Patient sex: F
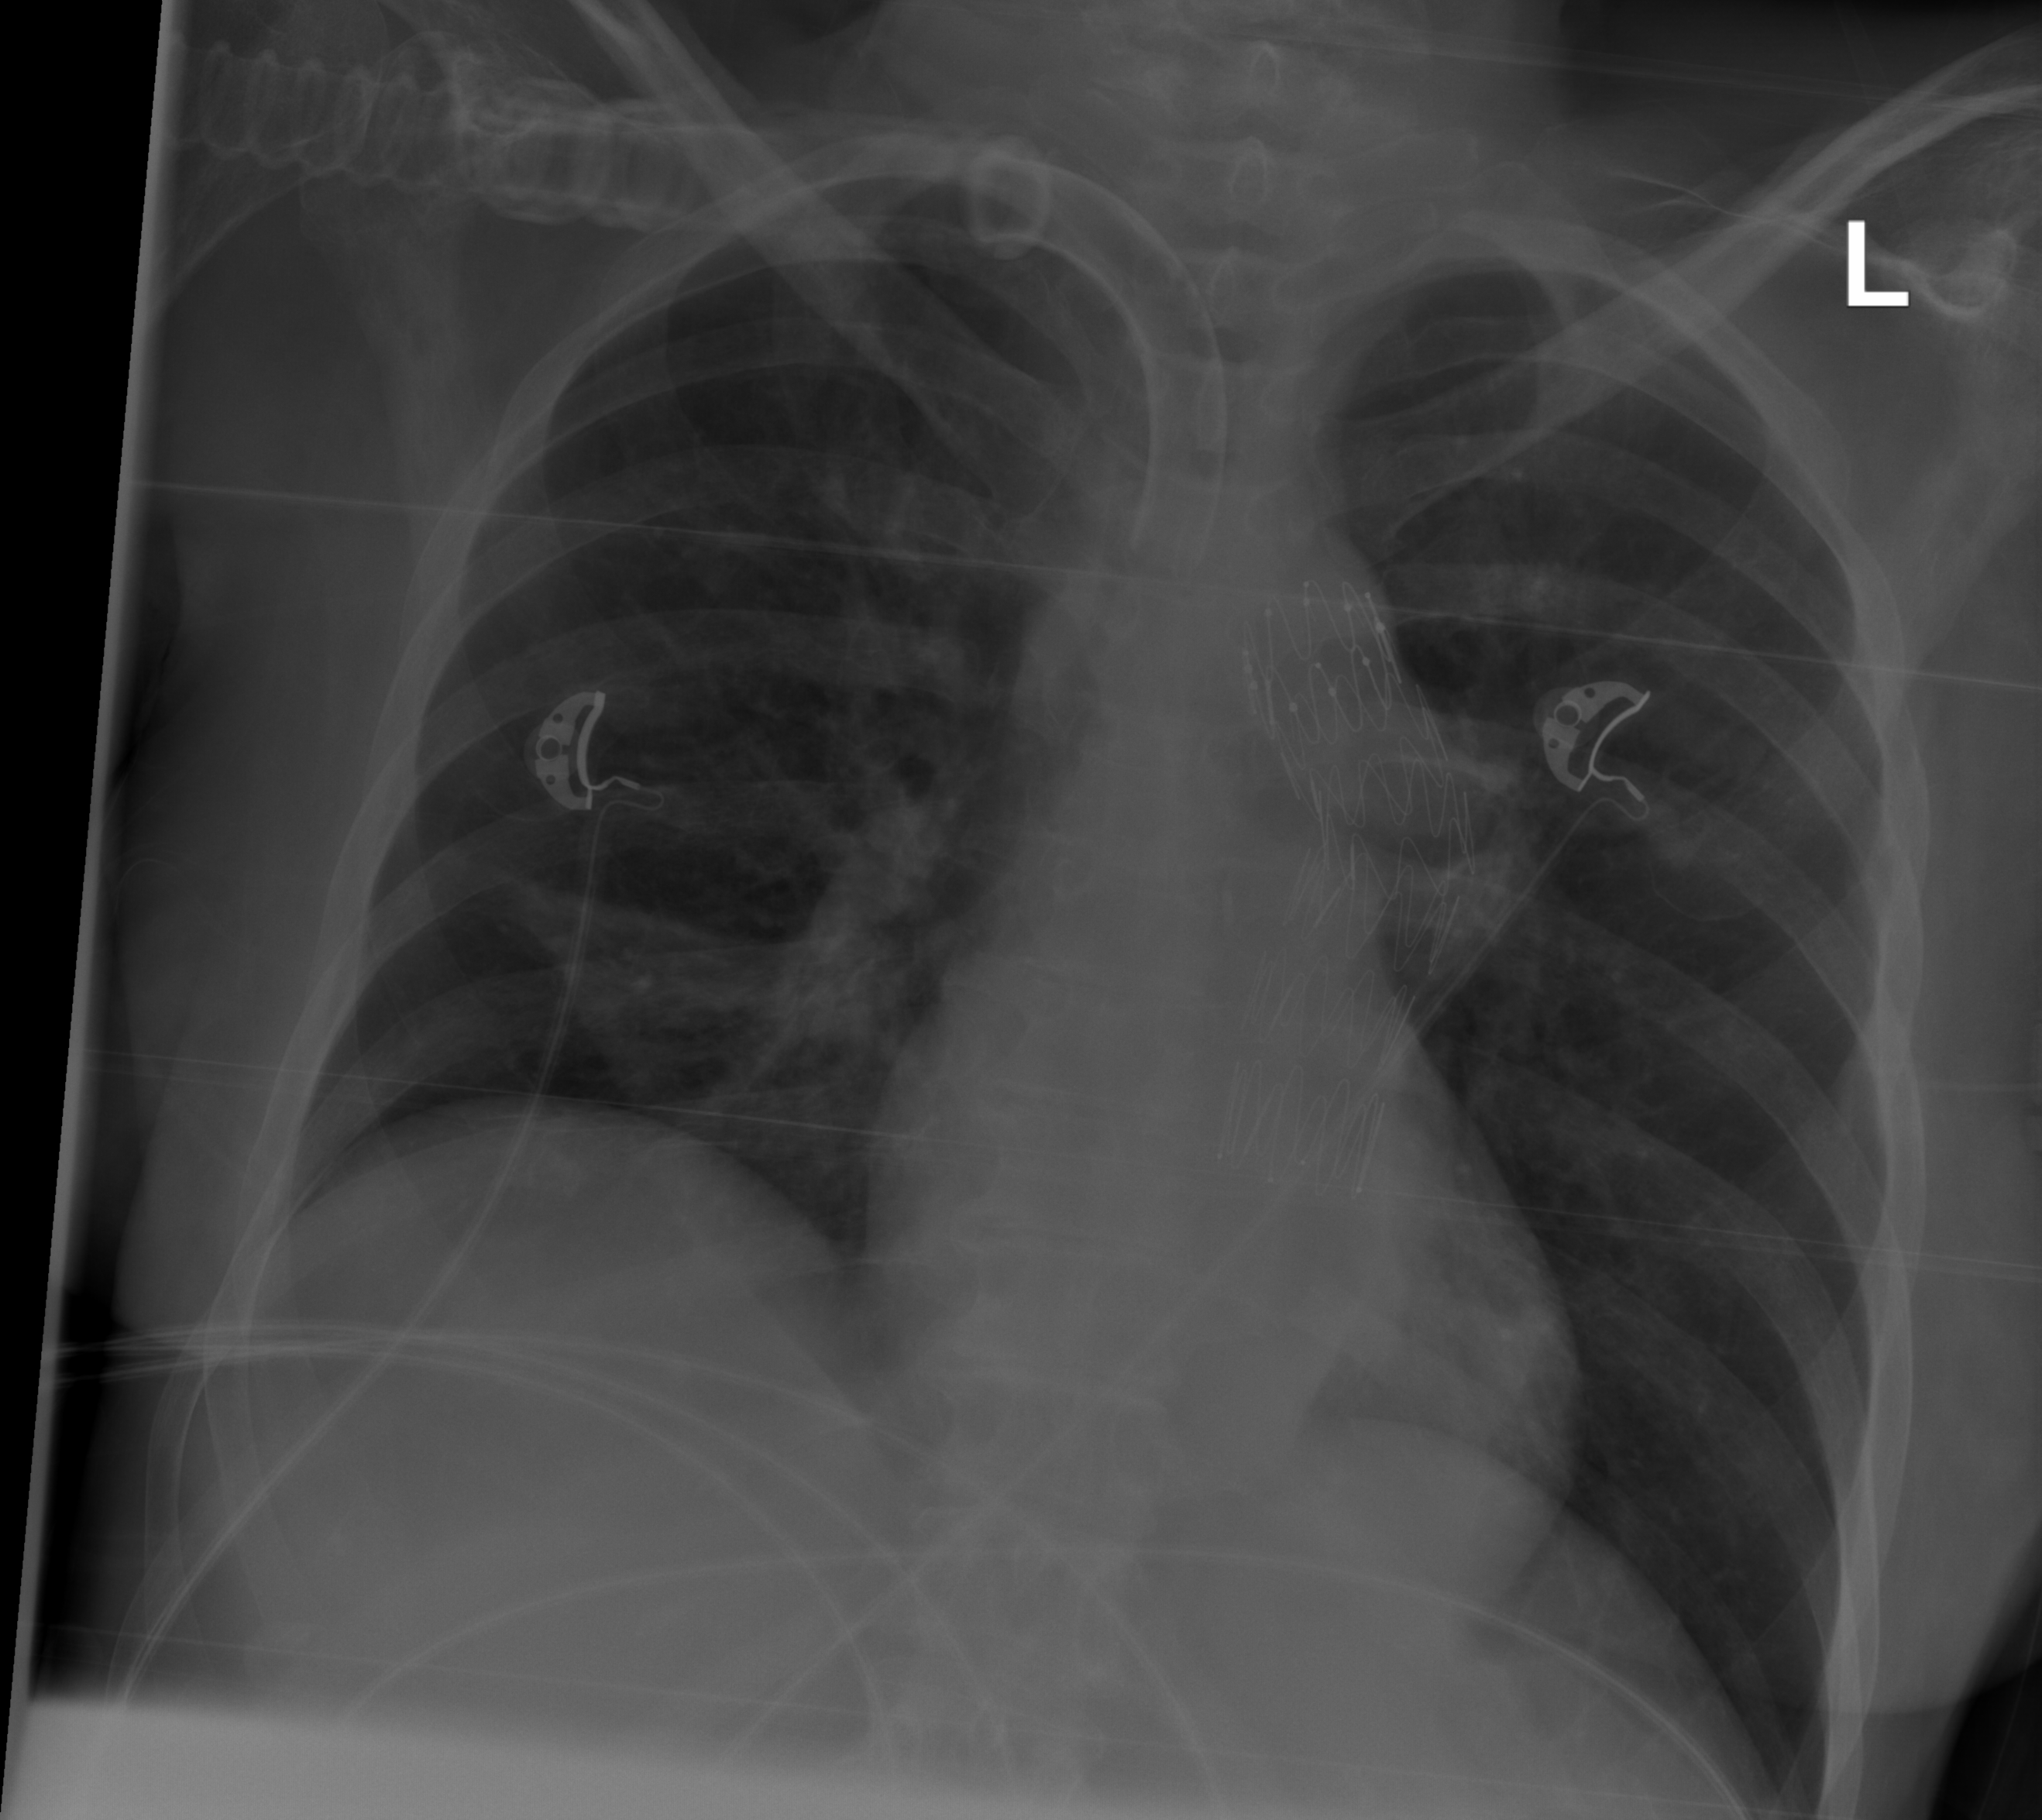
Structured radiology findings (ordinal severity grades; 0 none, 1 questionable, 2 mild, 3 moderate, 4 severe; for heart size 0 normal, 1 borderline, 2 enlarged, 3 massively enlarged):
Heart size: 0
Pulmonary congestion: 0
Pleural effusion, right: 0
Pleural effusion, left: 0
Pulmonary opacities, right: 0
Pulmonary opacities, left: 0
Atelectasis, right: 2
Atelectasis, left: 0